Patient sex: M
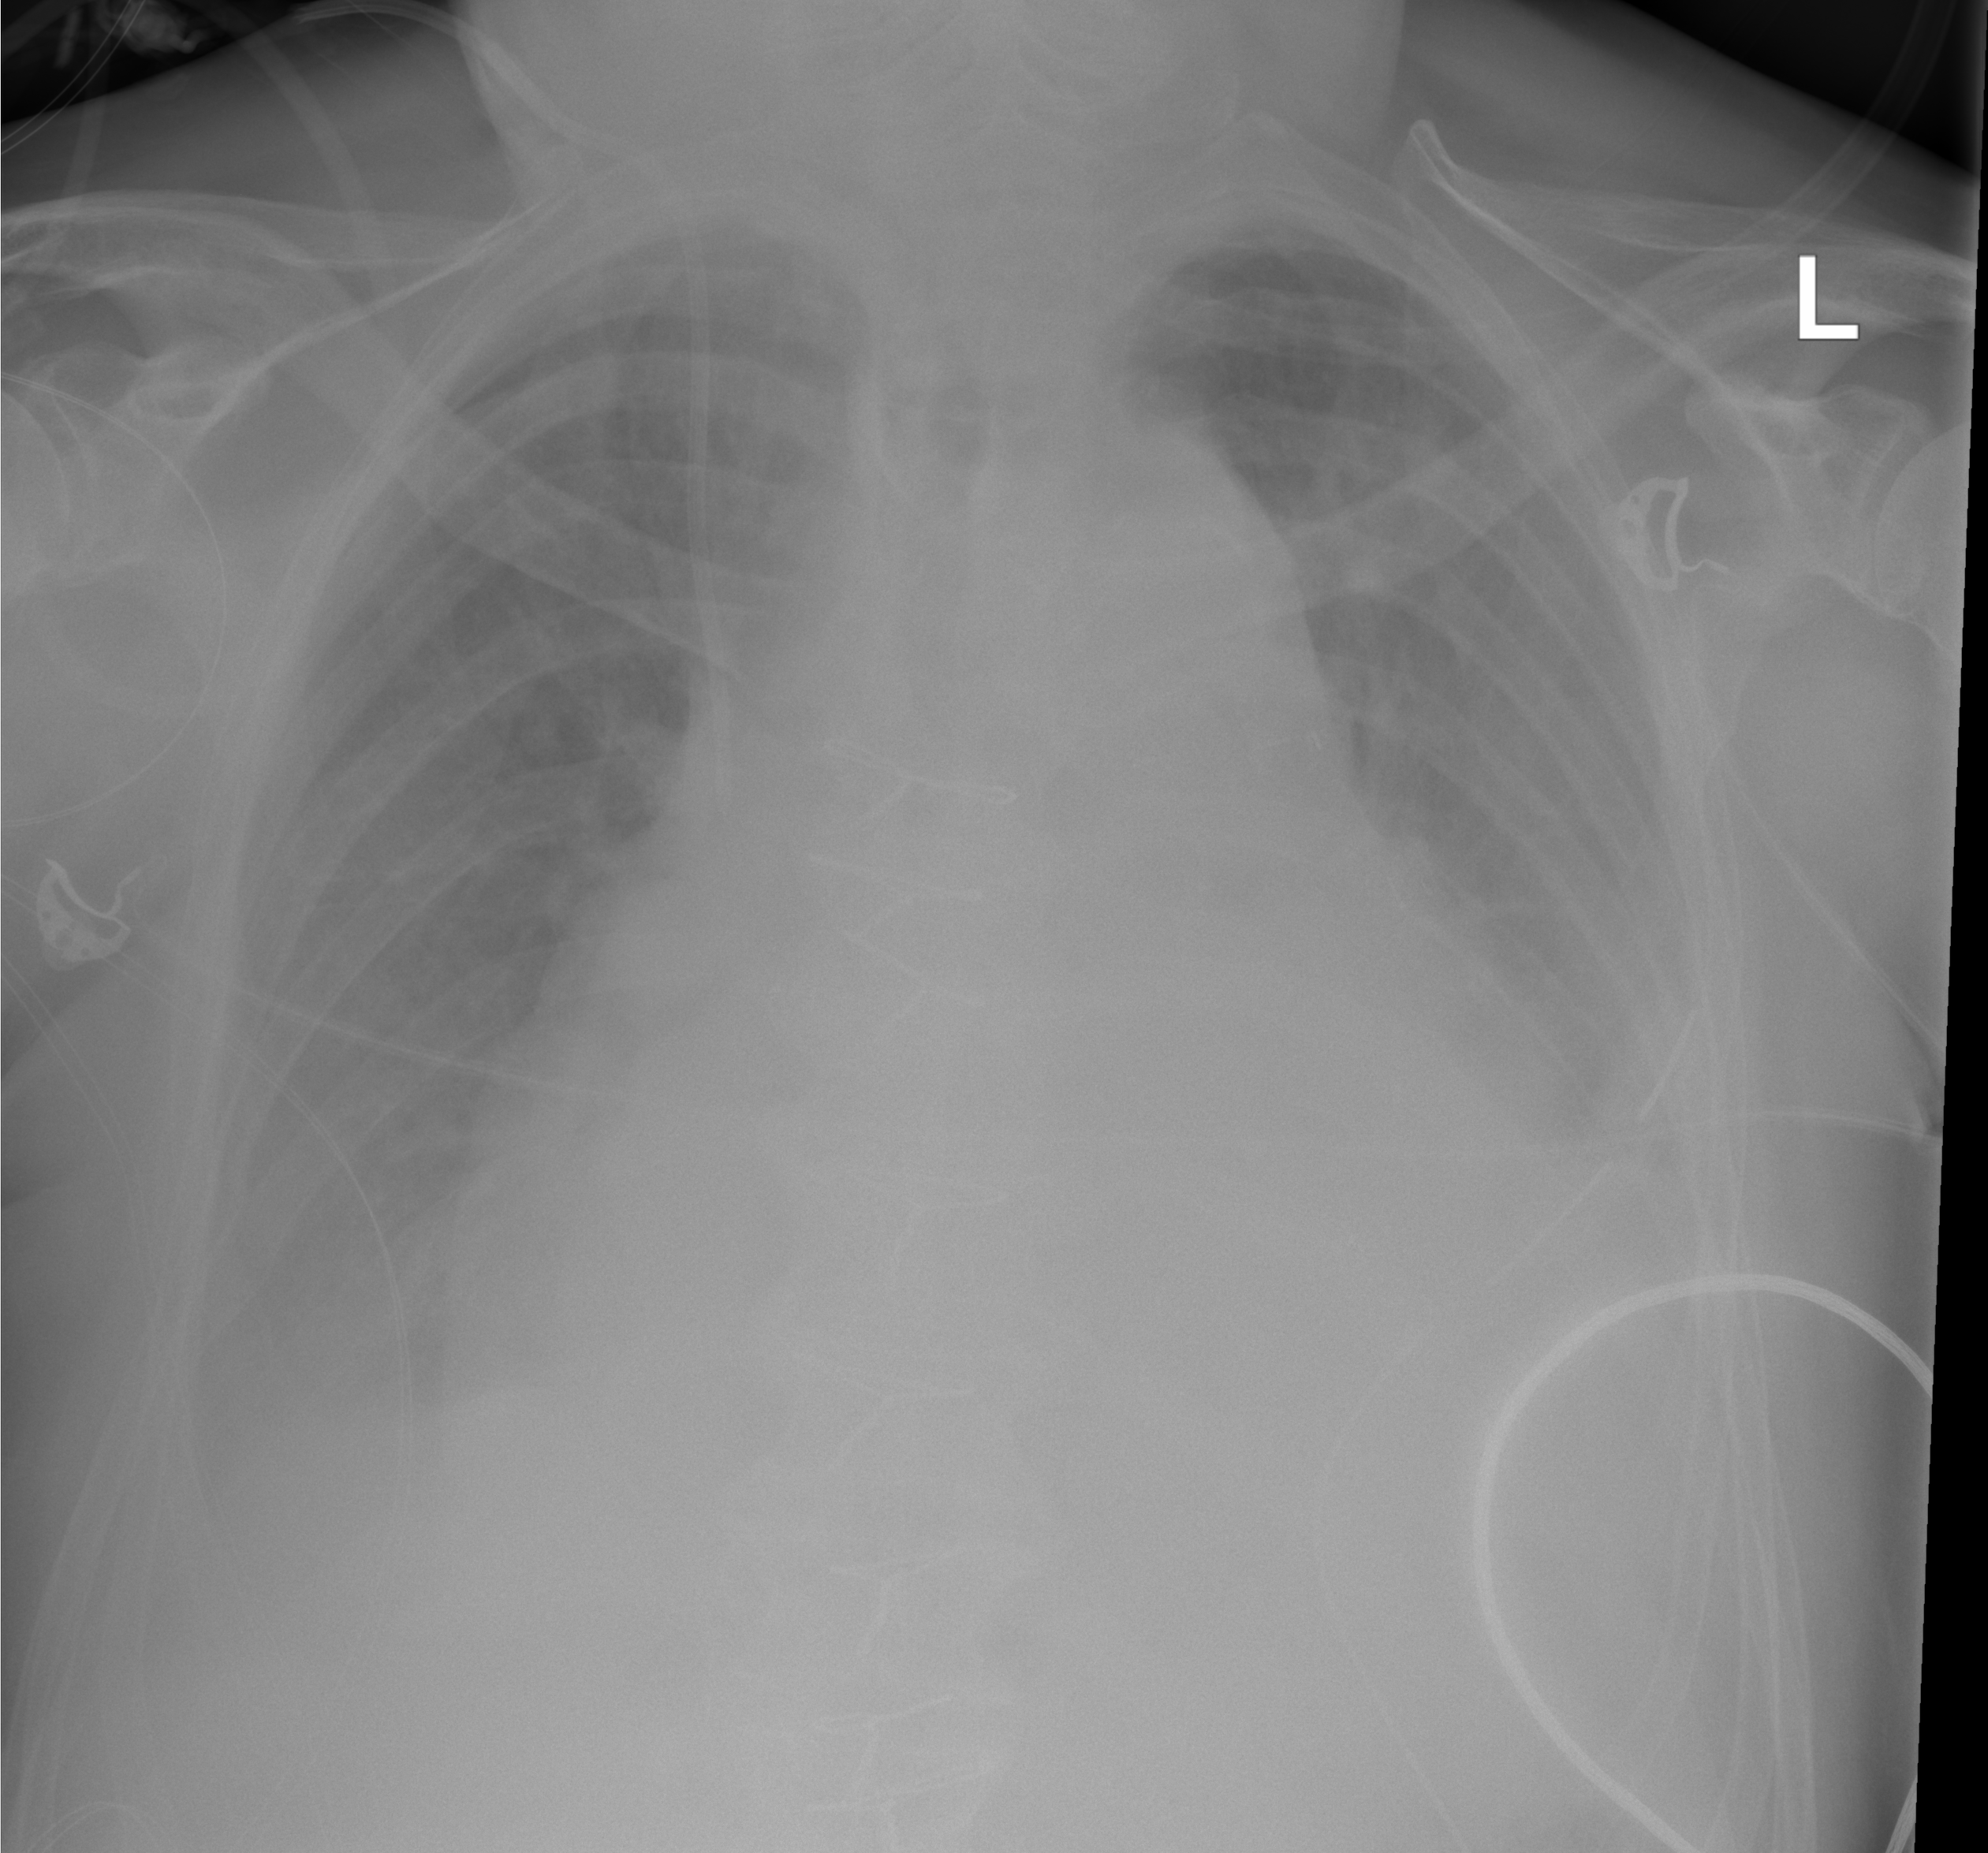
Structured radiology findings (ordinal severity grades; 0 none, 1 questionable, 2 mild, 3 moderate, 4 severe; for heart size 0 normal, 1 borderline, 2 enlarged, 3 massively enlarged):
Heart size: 3
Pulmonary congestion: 2
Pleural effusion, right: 2
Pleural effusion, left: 2
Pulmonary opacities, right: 0
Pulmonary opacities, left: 0
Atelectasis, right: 1
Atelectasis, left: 2